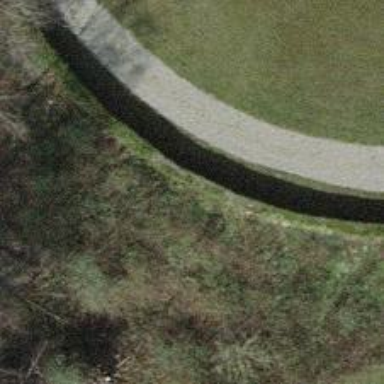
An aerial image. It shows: Hedge barrier.